Field crop: maize
Growth stage: 1
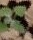
Species: chenopodium